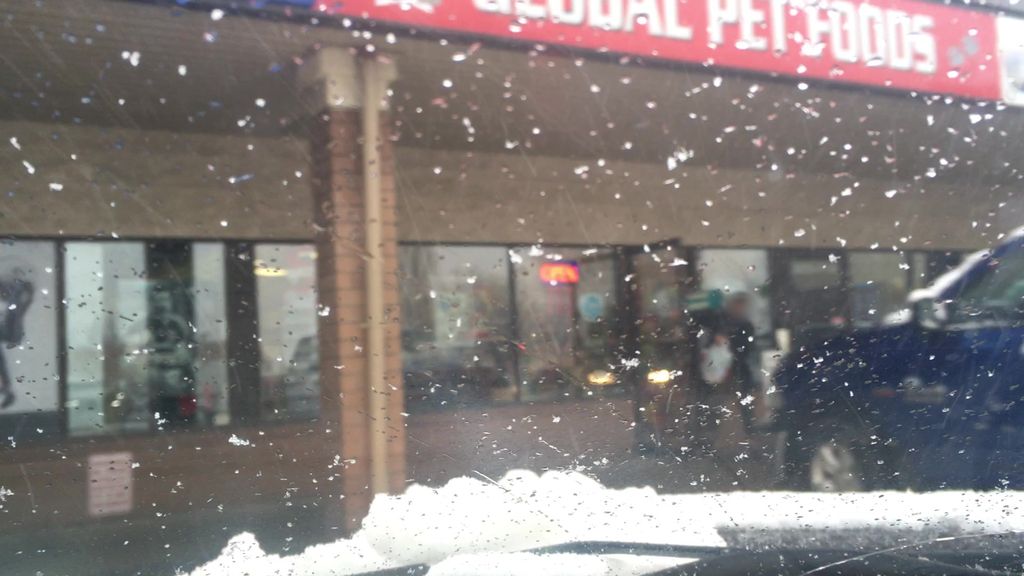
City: edmonton